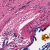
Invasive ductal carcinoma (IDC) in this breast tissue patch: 0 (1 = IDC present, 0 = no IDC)